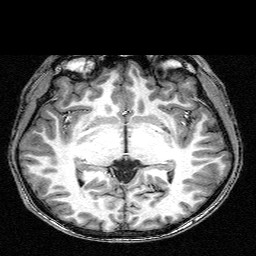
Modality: T1w
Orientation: coronal
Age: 31
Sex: male